Interaction volume radius: 10 \u00c5
Interaction volume height: 30 \u00c5
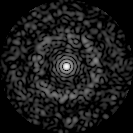
Disorder parameter: 0.824